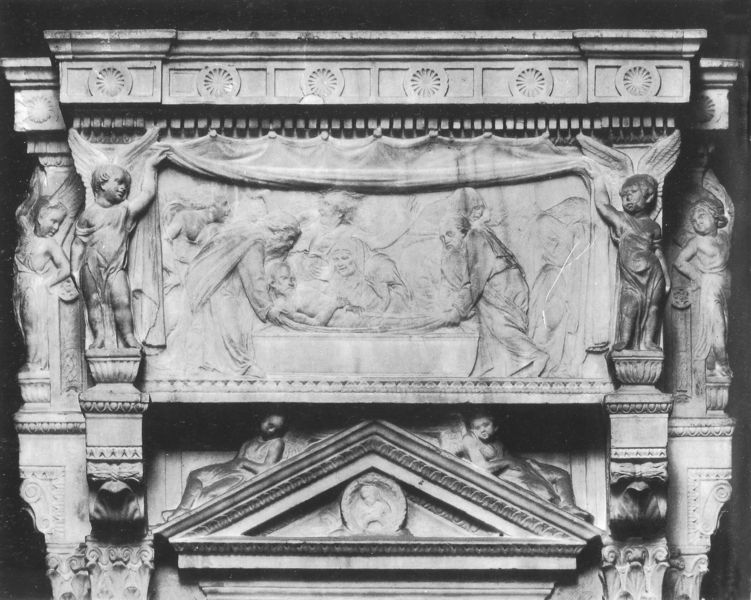
Titel: Sakramentstabernakel
Künstler: Donatello
Standort: Rom, S. Pietro (EU - I - Latium)
Schlagwörter: blätter, mann, säulen, dach, haus, stein, tod, engel, relief, giebel, detail, stuck, türstock, altar, fries, sims, sarg, jesus, leichnam, heilige, fresko, maria, grablegung, rosetten, ölung, grabmal, monument, mahnmal, dachform, säulen sims